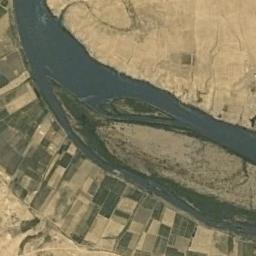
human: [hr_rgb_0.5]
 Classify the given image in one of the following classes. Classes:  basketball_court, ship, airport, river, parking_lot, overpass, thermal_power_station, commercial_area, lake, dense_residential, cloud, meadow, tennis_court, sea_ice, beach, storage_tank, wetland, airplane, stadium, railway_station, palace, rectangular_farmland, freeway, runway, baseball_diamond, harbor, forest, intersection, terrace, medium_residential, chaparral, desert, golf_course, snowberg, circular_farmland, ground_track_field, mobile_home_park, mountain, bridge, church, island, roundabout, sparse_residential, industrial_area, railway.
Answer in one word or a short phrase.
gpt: river